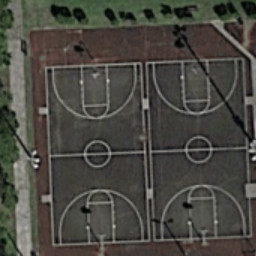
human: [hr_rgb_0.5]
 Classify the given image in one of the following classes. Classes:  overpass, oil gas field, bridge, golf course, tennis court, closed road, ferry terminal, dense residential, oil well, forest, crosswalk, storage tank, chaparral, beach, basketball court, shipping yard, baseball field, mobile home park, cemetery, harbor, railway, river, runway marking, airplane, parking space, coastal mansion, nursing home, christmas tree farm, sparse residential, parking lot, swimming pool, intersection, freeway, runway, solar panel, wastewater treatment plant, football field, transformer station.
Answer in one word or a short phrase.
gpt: basketball court